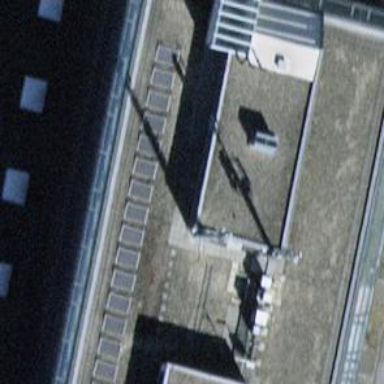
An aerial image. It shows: Mast tower used for communication.